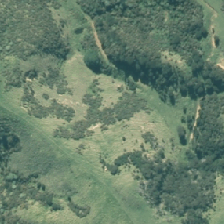
Land cover: high_producing_grassland